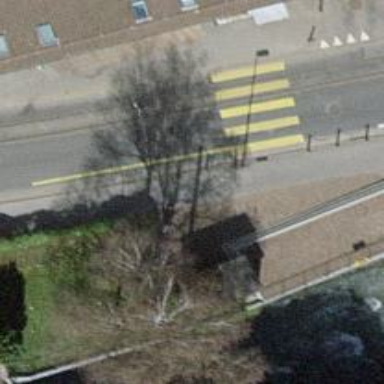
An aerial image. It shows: Bollard barrier.